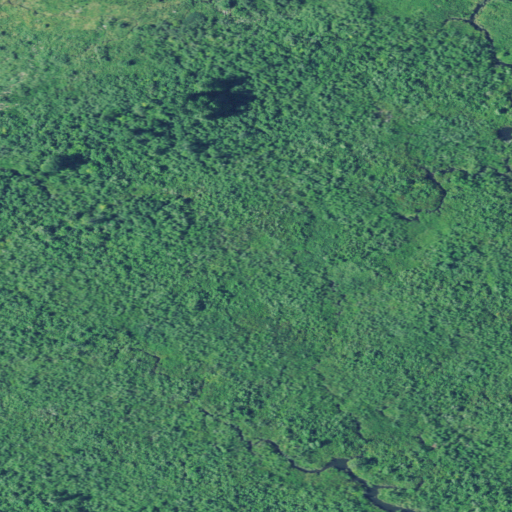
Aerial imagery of island in Oregon named Brush Island containing woody wetlands and herbaceous wetlands